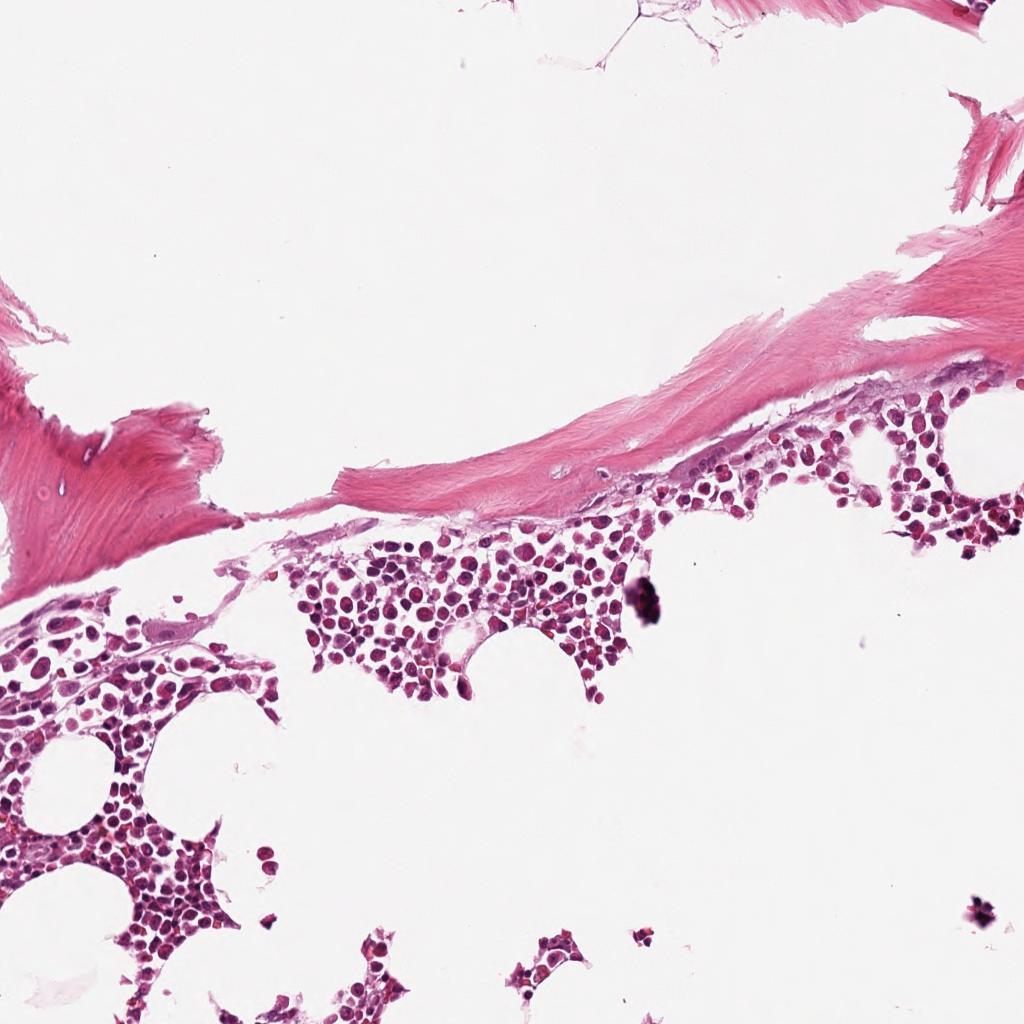
Label: Non-Tumor